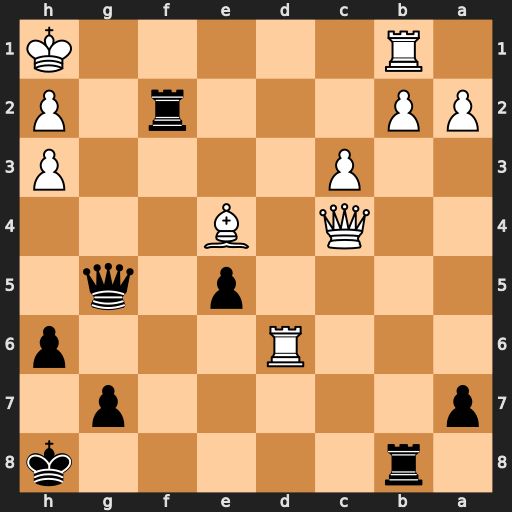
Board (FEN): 1r5k/p5p1/3R3p/4p1q1/2Q1B3/2P4P/PP3r1P/1R5K
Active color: b
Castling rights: -
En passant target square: -
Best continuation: Qf4 Bg2 Qxc4